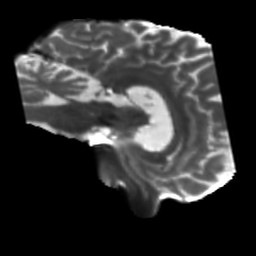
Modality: T2w
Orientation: sagittal
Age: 47
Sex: male
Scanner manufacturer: siemens
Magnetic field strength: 3 T
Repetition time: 5.25 s
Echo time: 0.08 s